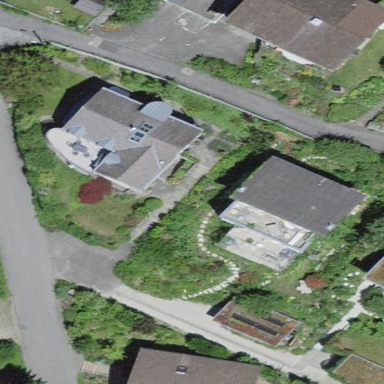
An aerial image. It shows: Residential building.